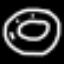
Label: donut